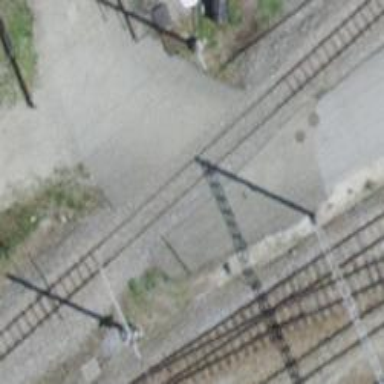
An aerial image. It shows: Railway level crossing.